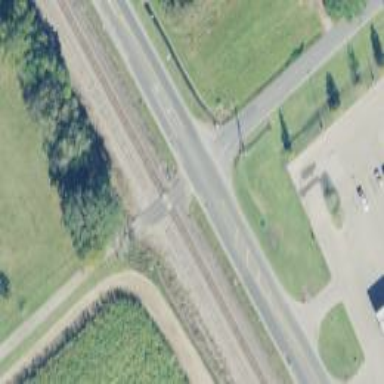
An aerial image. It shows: Level crossing along the railway.